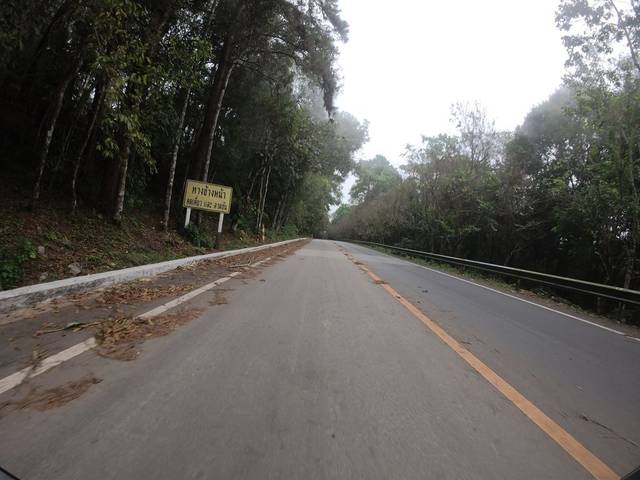
Region: Thailand
Coordinates: 18.802, 98.899